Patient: sex M, age 70
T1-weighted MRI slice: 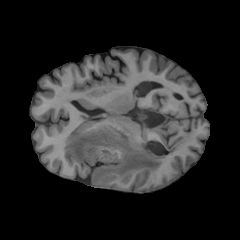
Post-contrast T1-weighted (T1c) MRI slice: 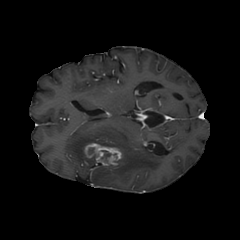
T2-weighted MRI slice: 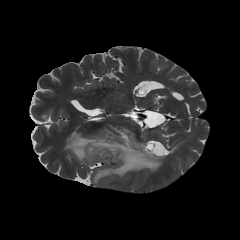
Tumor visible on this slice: yes
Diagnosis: Glioblastoma, IDH-wildtype
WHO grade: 4